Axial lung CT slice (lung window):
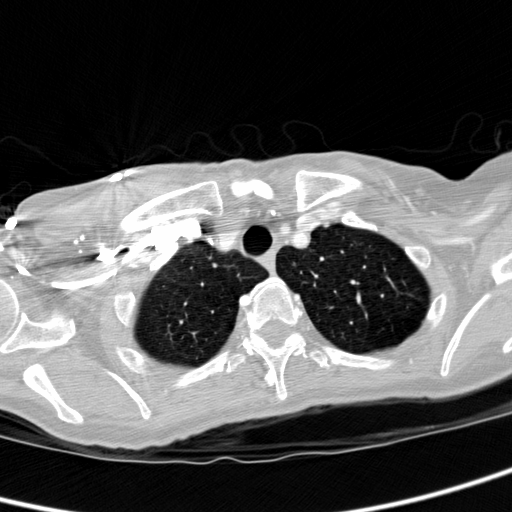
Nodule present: no